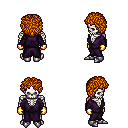
a pixel art fantasy rpg character, male body template, skeleton, purple robe, teal pants, dark blonde curly afro hairstyle, gold gloves, metal boots, four views (front, back, left, right), 2x2 character sprite sheet, small pixel art, hard edges, no anti-aliasing